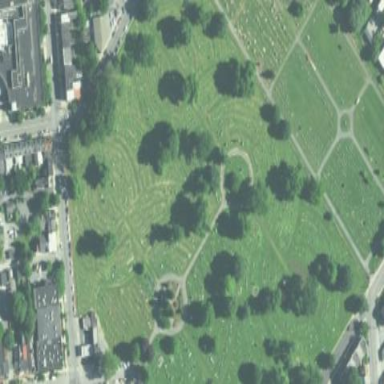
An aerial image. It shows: Cemetery with graves.